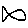
Label: fish